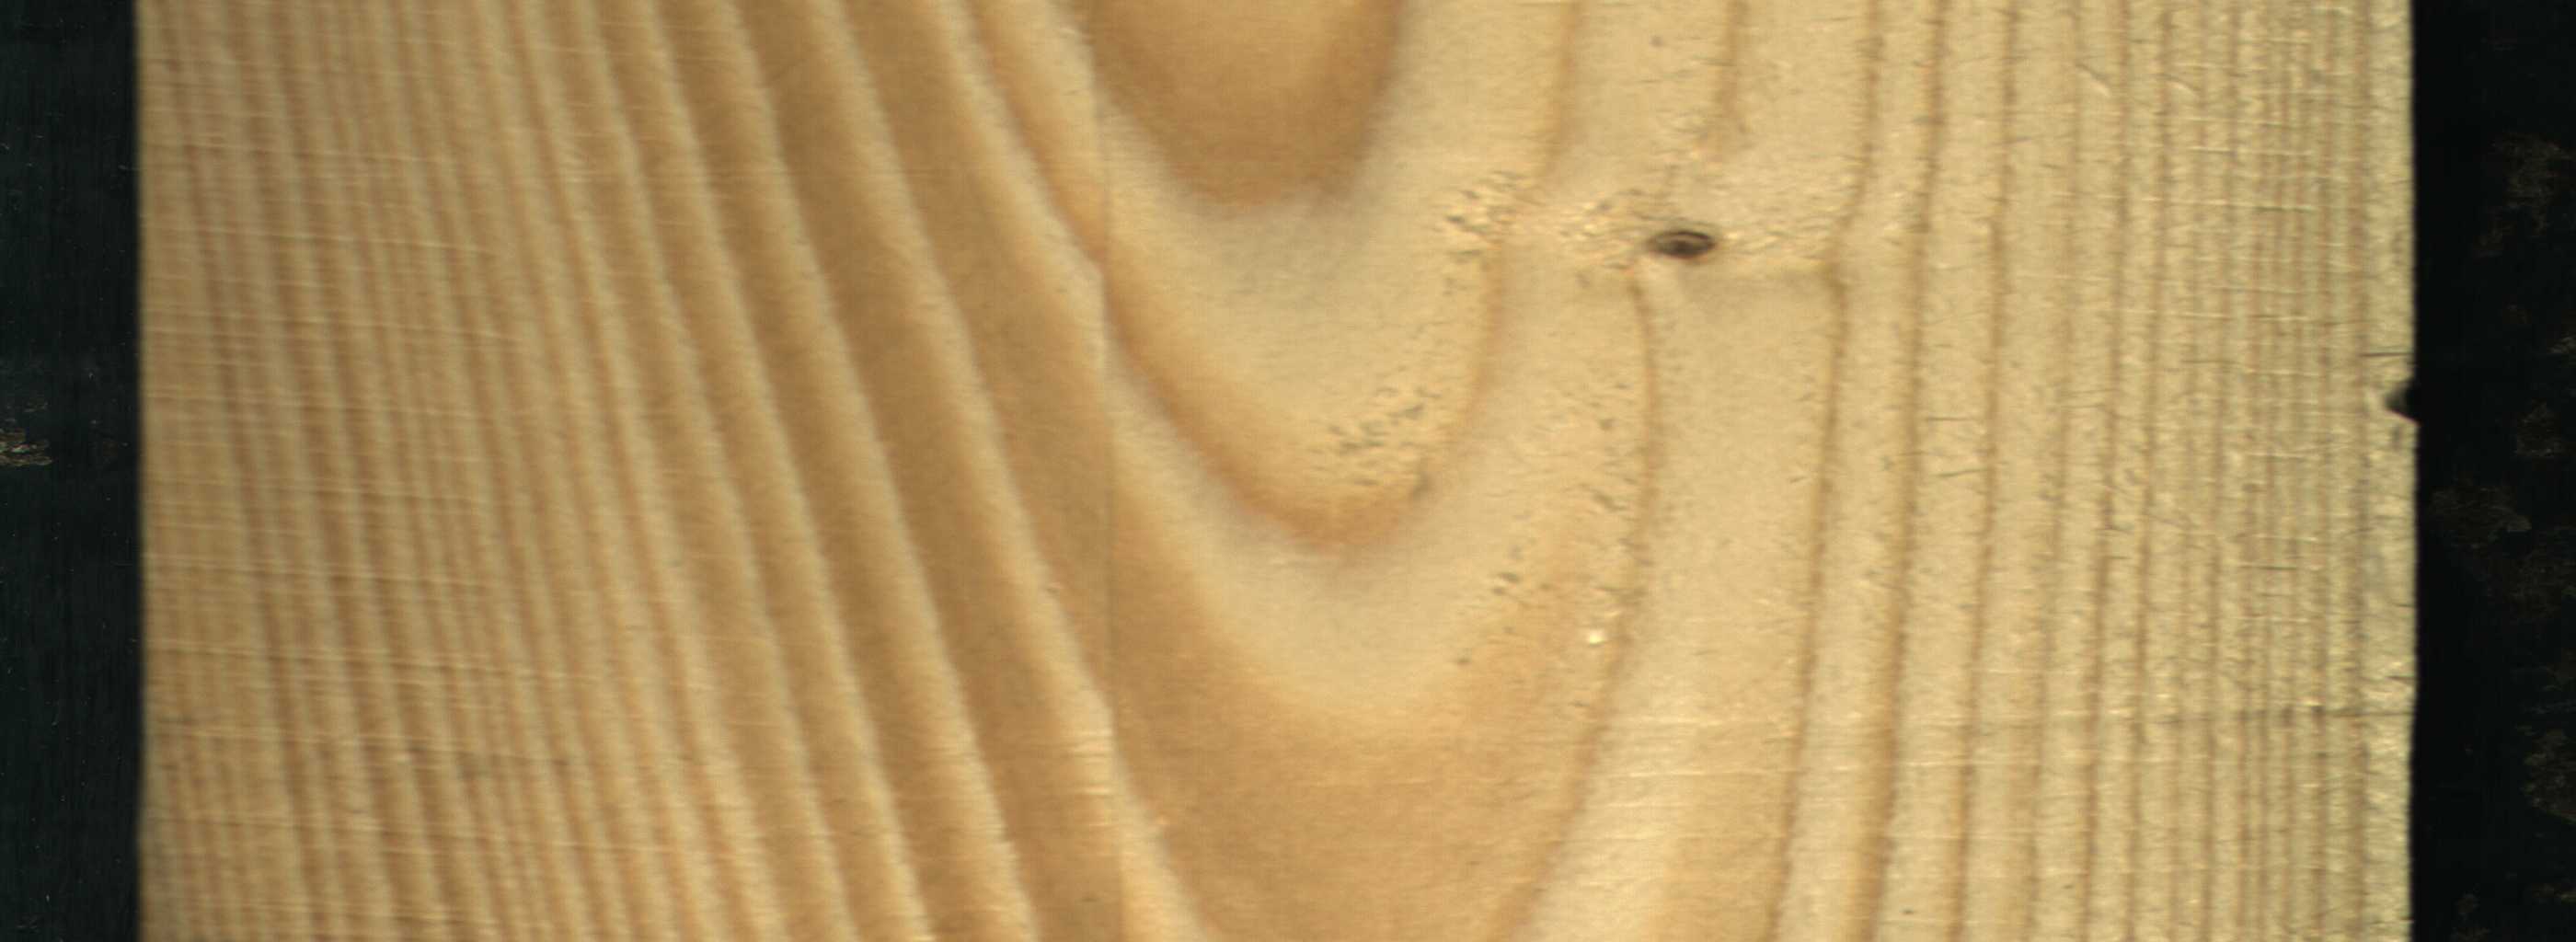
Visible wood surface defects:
Live_Knot